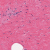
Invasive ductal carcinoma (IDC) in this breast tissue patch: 0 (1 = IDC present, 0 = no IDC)